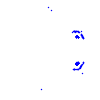
Particle: electron